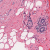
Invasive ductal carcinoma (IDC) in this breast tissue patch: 1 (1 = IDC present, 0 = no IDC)